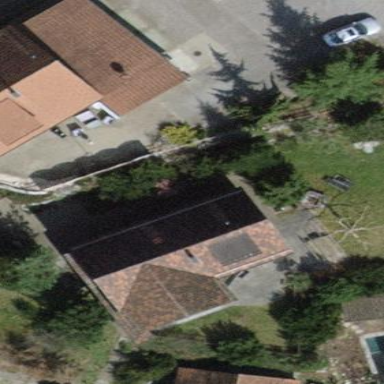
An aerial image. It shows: Detached building.